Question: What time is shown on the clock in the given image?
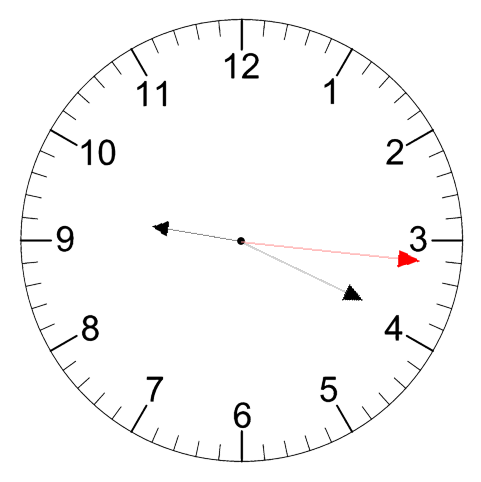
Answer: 09:19:16